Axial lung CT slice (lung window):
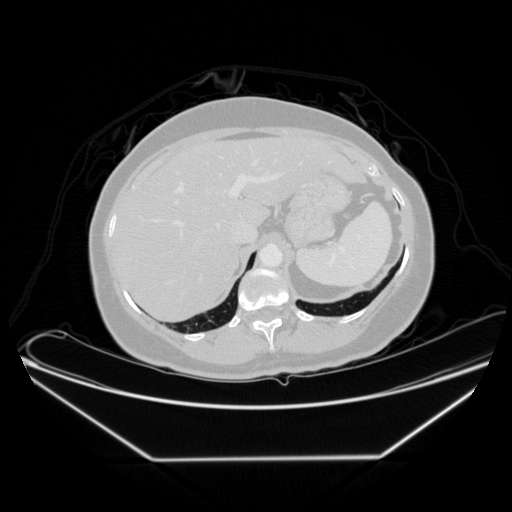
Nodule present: no